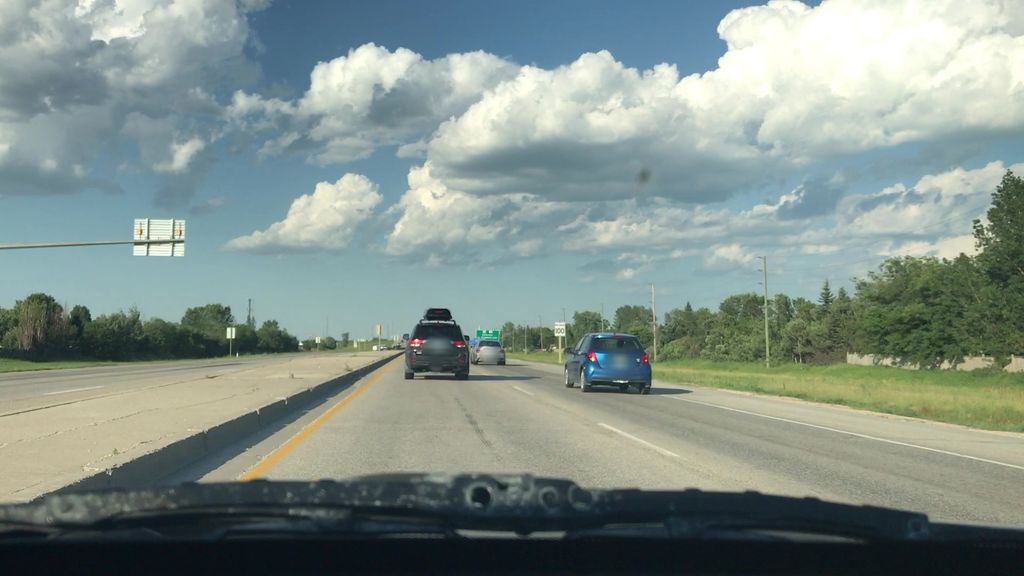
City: winnipeg